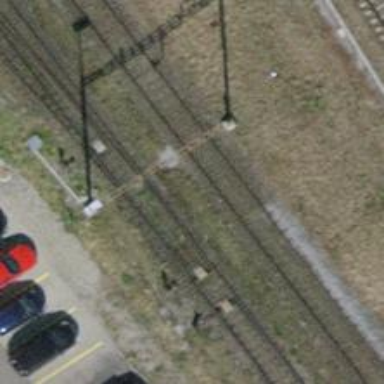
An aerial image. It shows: Railway switch.